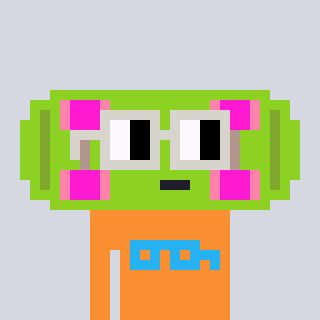
a pixel art character with square light gray glasses, a skateboard-shaped head and a orange-colored body on a cool background